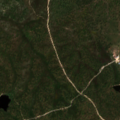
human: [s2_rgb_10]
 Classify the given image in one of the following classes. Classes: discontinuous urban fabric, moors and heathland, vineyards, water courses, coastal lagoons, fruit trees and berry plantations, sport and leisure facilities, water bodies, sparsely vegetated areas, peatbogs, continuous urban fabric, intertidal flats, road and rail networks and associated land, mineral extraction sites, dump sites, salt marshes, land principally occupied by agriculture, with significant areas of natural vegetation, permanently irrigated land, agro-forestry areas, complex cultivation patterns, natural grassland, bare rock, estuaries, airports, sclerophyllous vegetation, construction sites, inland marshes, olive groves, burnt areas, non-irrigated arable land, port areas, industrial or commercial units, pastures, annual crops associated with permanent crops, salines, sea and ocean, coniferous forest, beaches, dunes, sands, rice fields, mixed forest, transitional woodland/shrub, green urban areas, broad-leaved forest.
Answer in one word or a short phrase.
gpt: non-irrigated arable land, agro-forestry areas